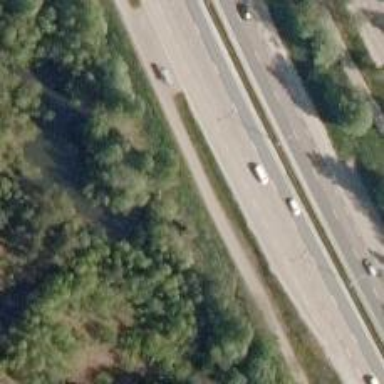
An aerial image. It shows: Asphalt road designated as trunk highway.